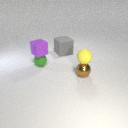
small brown metal sphere to the right of small green rubber sphere